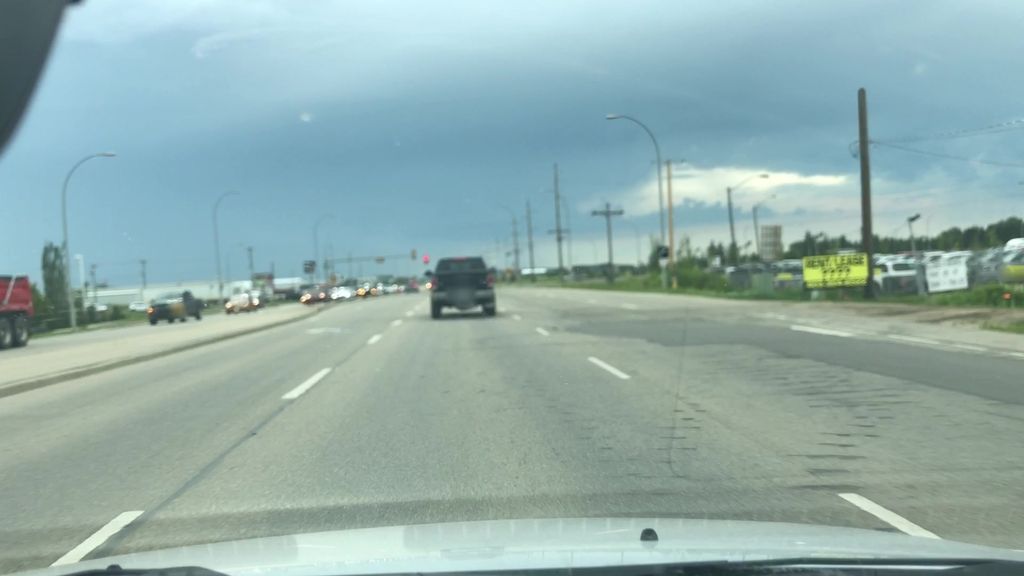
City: edmonton